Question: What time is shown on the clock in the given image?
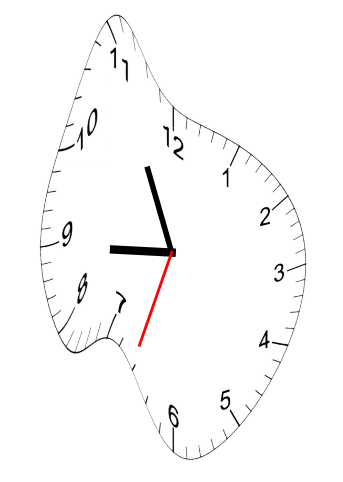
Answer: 08:55:33